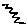
Label: zigzag